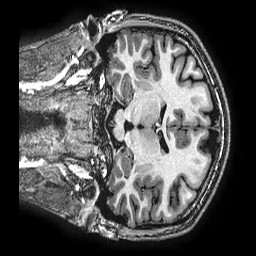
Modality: T1w
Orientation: coronal
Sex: male
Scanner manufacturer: ge
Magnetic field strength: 3 T
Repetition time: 0.0077 s
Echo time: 0.003436 s